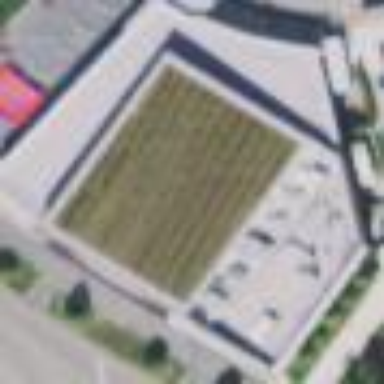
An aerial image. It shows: Events venue building.